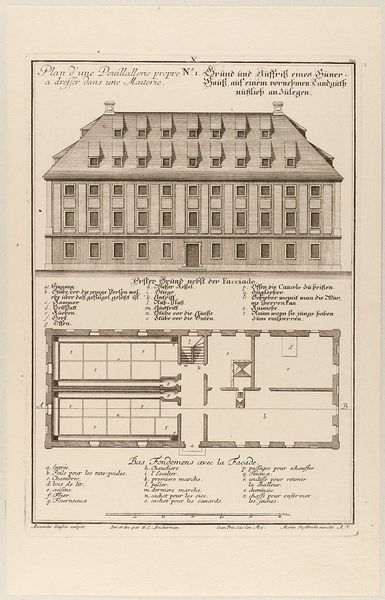
Titel: Fassade und Grundriss eines Hühnerhauses auf einem vornehmen Landgut
Künstler: Martin Engelbrecht
Standort: Hamburg
Institution: Museum für Kunst und Gewerbe Hamburg
Schlagwörter: ausschnitt, fenster, raum, tür, zeichnung, zimmer, haus, architektur, barock, schrift, papier, grafik, graphik, treppe, tor, fotografie, photographie, buch, dachfenster, druckgraphik, druckgrafik, radierung, entwurf, buchseite, vorderseite, rustika, frontansicht, plan, grundriss, bauplan, tieren, versorgung, gerippt, unterbringung, reproduktionen, barockzeit, barockzeitalter, druckerzeugnisse, architekturdarstellungen, fassadendekorationen, gebäudes, ornamentstich, vorlageblätter